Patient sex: M
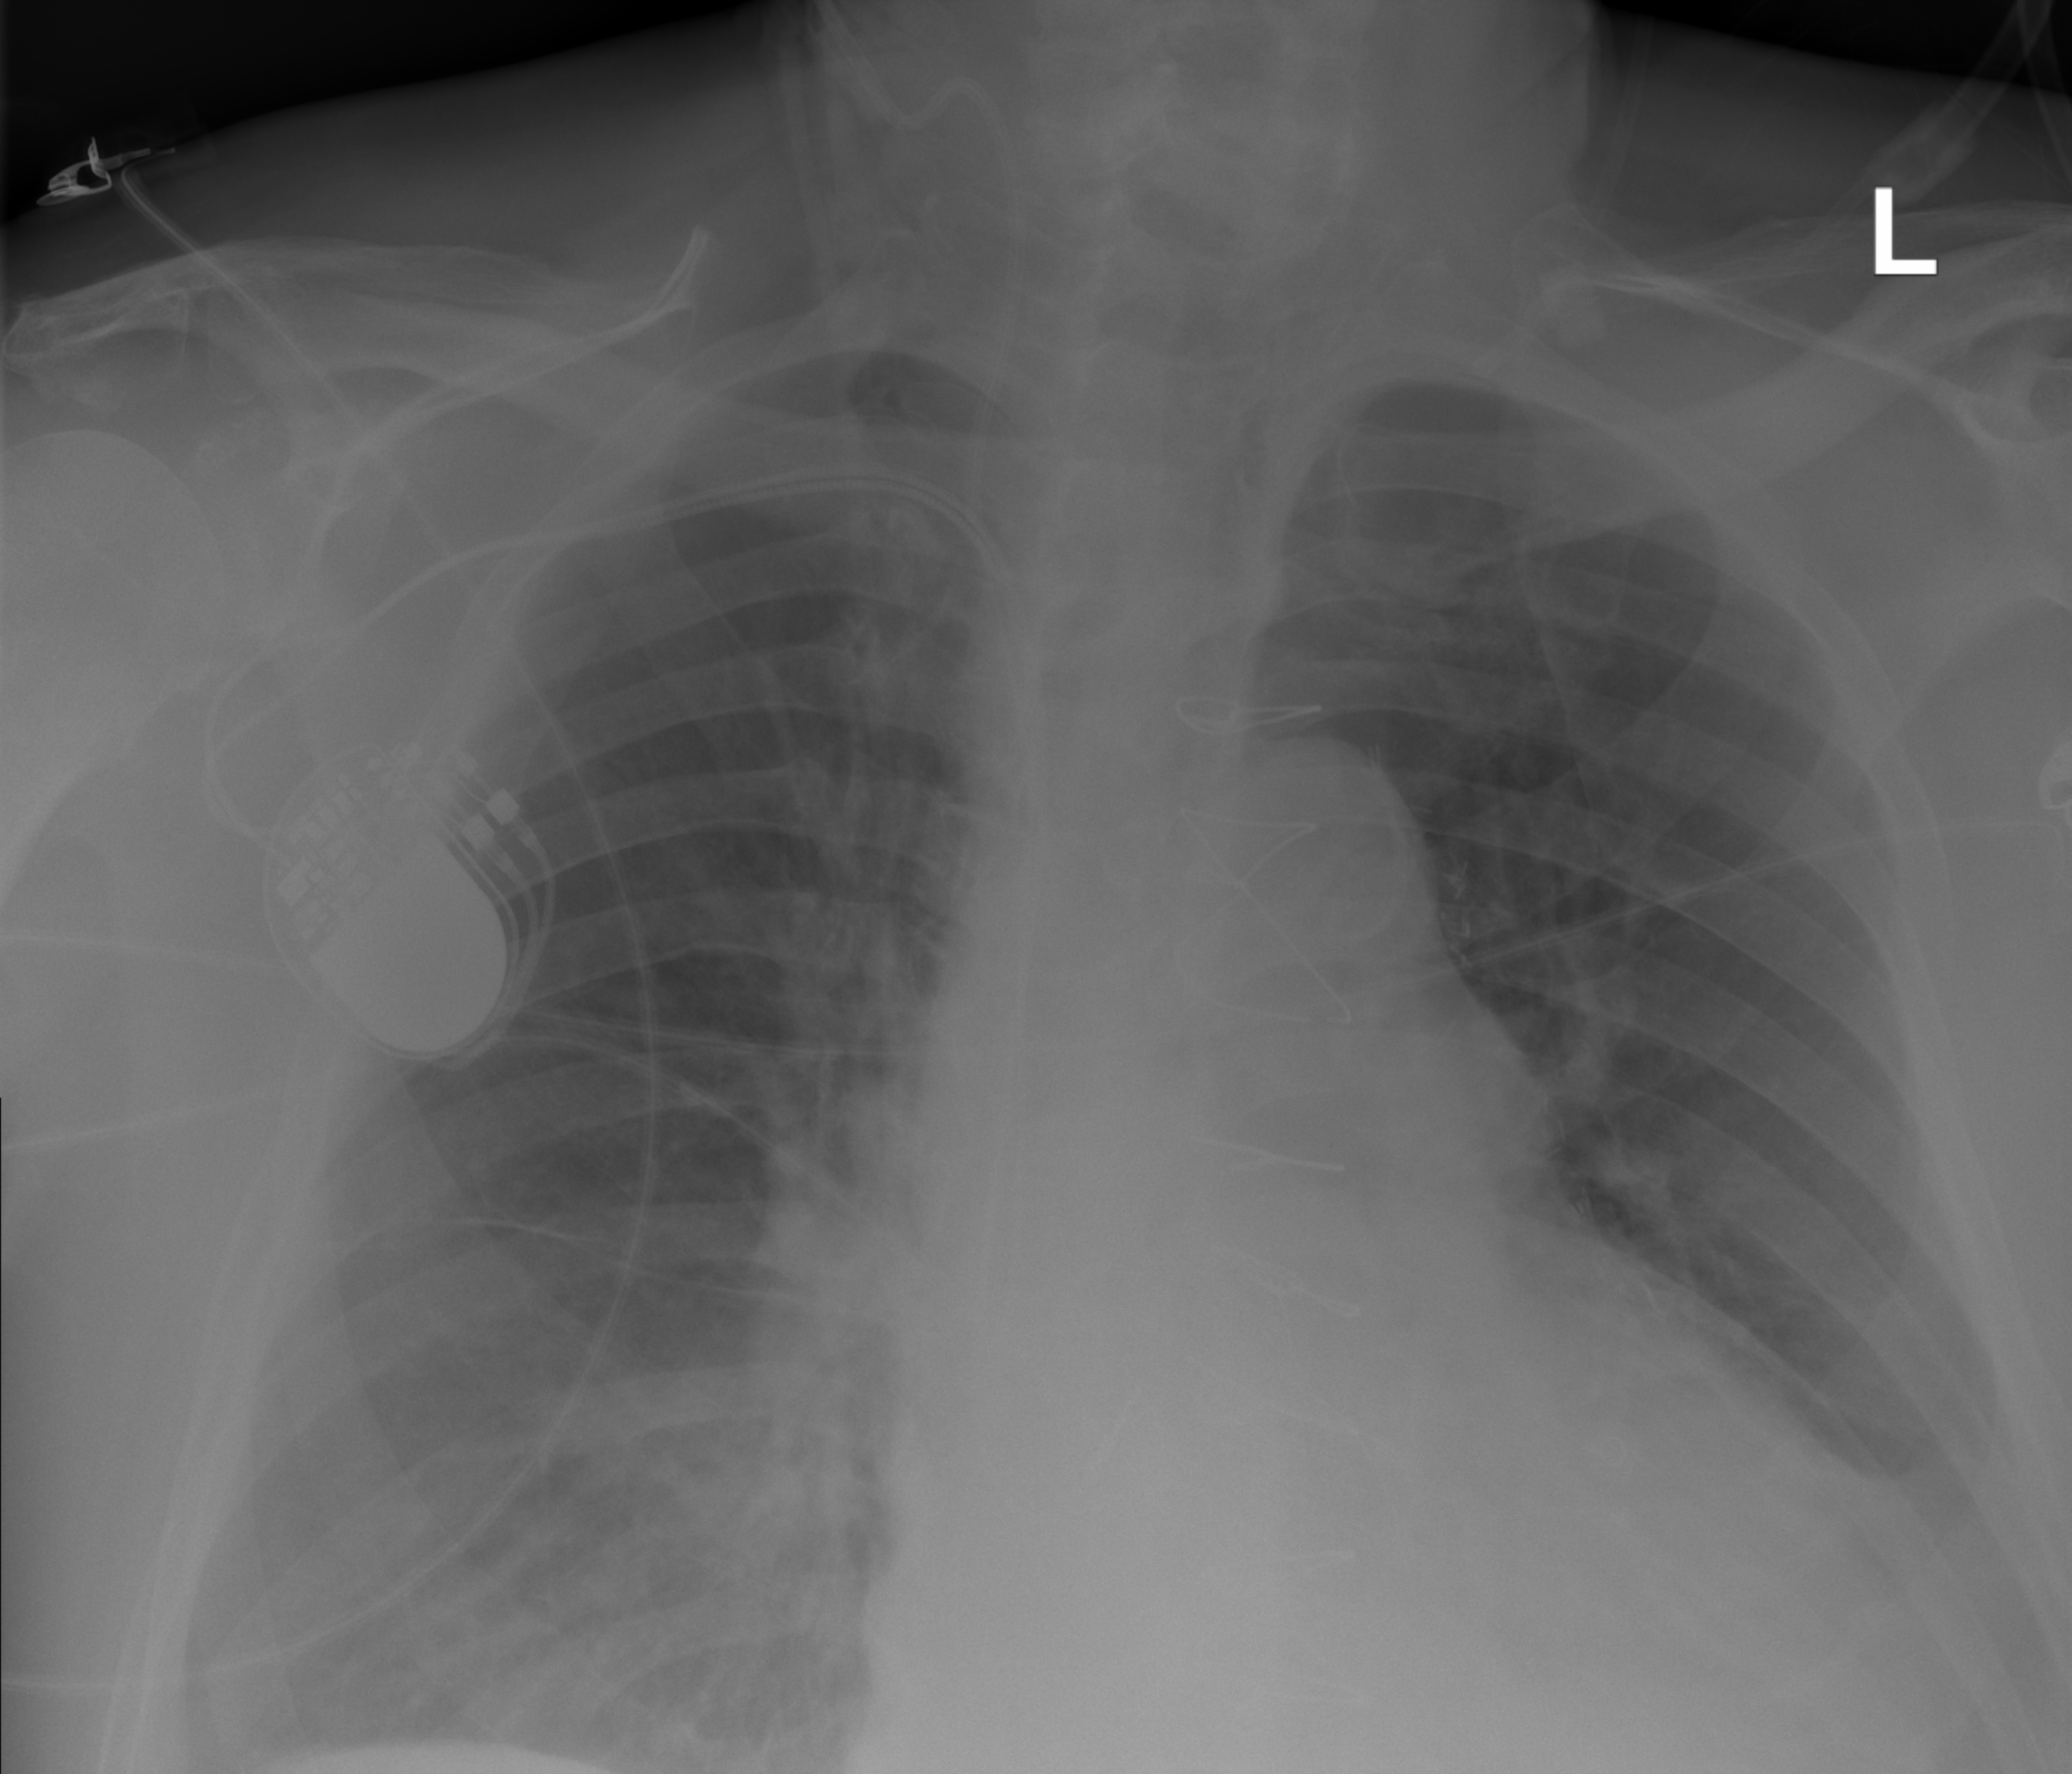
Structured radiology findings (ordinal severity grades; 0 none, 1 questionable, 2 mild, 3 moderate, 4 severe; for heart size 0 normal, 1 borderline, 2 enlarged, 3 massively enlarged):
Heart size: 2
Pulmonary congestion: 2
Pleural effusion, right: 0
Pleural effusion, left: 2
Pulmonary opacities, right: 0
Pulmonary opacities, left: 0
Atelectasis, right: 0
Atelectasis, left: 2